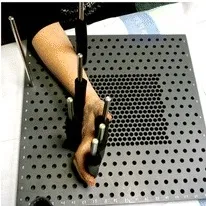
Pegboard work. A; Sliding of flexors tendons of the hand (zones 4/5).
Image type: pathology (methylene_blue)